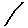
Label: line